Question: I've been having an enormous amount of difficulty getting a set of rectangles to face a certain point on a canvas block. I'm iterating through a set of points, and drawing rectangles, which are supposed to all face a certain point.
First I set up the Radius, Focus point and Rectangle
'''
var Angle = Math.PI;
_.each(Points, function(Point) {
var Radius = 10;
var Focus = {
X: 500,
Y: 1000
}
var Rect = [
{
X: (Point.X - Radius/2),
Y: (Point.Y - Radius/2)
},
{
X: (Point.X + Radius/2),
Y: (Point.Y - Radius/2)
},
{
X: (Point.X + Radius/2),
Y: (Point.Y + Radius/2)
},
{
X: (Point.X - Radius/2),
Y: (Point.Y + Radius/2)
}
];
'''
Then, using underscore, I iterate through and used the method I read about on another response.
'''
var index = 0;
_.each(Rect, function (V) {
var dx2 = Focus.X - V.X;
var dy2 = Focus.Y - V.Y;
var dx2_ = dx2 * Math.cos(Angle) - dy2 * Math.sin(Angle);
var dy2_ = dy2 * Math.sin(Angle) + dy2 * Math.cos(Angle);
V.X = dx2_ + V.X;
V.Y = dy2_ + V.Y;
Rect[index] = V;
index++;
});
'''
Then its all set up in the normal canvas stuff. The context and the fillStyle are defined beforehand.
'''
ctx.beginPath();
ctx.moveTo(Rect[0].X, Rect[0].Y);
ctx.lineTo(Rect[1].X, Rect[1].Y);
ctx.lineTo(Rect[2].X, Rect[2].Y);
ctx.lineTo(Rect[3].X, Rect[3].Y);
ctx.lineTo(Rect[0].X, Rect[0].Y);
ctx.fill();
});
'''
These are the initial squares (without the rotation each loop)
Without rotation

This is what I get instead (seems like the rectangles are being rotated around the point instead of rotating towards the point)
With angle set to pi
<URL>
The behavior that I'm trying to get is to have them facing towards the bottom middle. (500,1000) if the canvas is 1000x1000.
JSFiddle: <URL>
I can't for the life of me figure out whats going wrong. If there's anything that stands out to you, please let me know :). Sorry for the long question, but this has really frustrated me.
Thanks in advance!
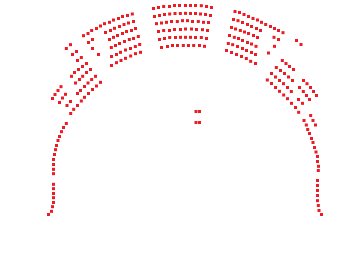
Answer: Try not to draw the rectangles yourself, use 'ctx.rotate(angle);' and 'ctx.fillRect(-Radius/2, -Radius/2, width, height);' as it is more simple, and code-wise - much easier to read and manage. To accomplish this rotation, save and redraw the canvas every time you apply a transformation to a rectangle, using 'ctx.save();' and 'ctx.restore();'
JS:
'''
$(document).ready(function() {
var Canvas = $('canvas')[0];
var Focus = {
X: 500,
Y: 1000
};
var f = Focus;
var angle = 0;
var Radius = 10;
_.each(Points, function($Point) {
var ctx = Canvas.getContext('2d');
var x = $Point.X;
var y = $Point.Y;
var width = Radius;
var height = Radius;
var cx = x - 0.5 * width;
var cy = y - 0.5 * height;
ctx.save();
ctx.translate(x,y);
var angle = (Math.atan2(f.Y-y,f.X-x));
ctx.rotate(angle);
ctx.fillStyle = "#ED1B24";
ctx.fillRect(-Radius/2, -Radius/2, width, height);
ctx.restore();
});
});
'''
JSFiddle: <URL>